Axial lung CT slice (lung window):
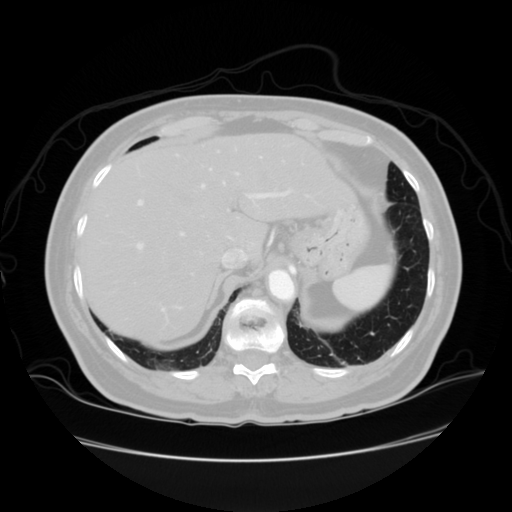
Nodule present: no